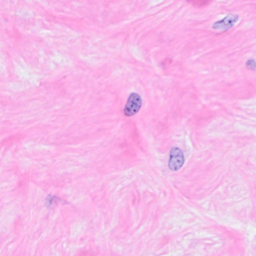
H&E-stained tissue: Breast